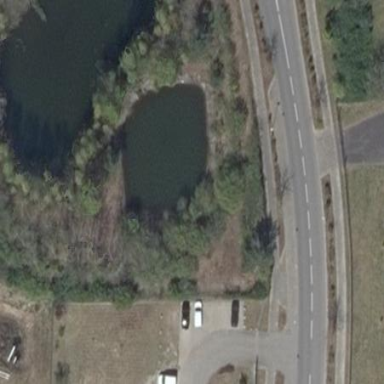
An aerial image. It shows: Pond surrounded by natural water.